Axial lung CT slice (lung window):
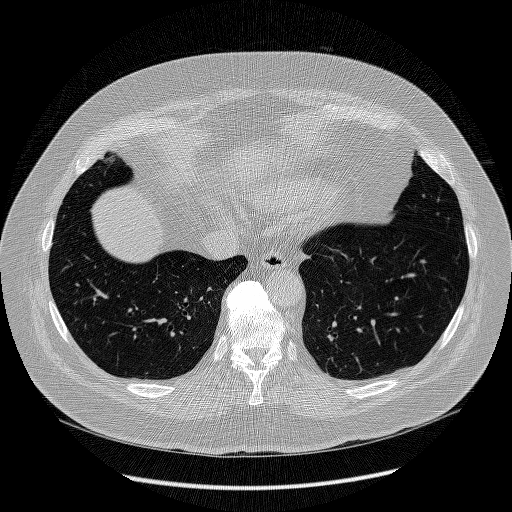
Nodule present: no